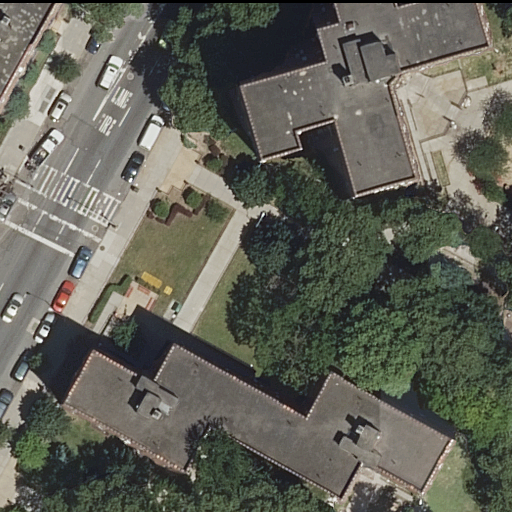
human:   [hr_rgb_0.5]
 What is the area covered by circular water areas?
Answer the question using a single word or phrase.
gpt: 0m2

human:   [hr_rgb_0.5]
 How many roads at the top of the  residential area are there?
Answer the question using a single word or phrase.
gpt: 2

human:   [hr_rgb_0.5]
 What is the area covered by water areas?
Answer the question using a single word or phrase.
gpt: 0m2

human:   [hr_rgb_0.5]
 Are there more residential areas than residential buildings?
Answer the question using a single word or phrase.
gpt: no

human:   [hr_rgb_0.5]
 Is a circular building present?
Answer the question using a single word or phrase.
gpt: no

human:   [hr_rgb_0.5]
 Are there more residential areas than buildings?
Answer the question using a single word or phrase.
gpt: no

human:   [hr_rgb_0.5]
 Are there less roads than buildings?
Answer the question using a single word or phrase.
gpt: no

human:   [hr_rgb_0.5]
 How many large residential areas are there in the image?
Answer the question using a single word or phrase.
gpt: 1

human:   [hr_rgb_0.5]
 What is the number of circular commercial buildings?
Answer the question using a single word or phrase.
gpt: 0

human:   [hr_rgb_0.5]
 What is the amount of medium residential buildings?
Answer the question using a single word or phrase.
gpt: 1

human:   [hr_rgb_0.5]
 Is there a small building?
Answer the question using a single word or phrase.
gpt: no

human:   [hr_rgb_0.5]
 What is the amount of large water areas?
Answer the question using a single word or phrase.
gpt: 0

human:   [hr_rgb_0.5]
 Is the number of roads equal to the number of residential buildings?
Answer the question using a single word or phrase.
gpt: yes

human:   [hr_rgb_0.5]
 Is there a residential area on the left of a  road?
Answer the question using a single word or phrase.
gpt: yes

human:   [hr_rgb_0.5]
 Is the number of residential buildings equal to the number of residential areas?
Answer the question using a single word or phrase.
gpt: no

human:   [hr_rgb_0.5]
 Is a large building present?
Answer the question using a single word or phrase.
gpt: yes

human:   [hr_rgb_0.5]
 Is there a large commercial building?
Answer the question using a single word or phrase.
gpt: no

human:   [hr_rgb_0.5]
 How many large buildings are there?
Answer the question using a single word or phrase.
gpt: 2

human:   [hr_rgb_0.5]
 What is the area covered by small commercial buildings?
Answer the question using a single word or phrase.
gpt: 0m2

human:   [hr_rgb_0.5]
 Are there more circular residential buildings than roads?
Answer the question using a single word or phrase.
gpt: no

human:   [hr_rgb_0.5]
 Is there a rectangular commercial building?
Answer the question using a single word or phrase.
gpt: no

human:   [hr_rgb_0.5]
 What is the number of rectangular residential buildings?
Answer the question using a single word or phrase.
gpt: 1

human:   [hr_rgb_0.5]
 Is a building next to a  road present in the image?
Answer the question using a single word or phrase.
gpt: yes

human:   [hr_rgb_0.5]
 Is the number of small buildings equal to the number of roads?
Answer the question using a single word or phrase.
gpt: no

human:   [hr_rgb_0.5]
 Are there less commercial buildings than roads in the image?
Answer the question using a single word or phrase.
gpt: yes

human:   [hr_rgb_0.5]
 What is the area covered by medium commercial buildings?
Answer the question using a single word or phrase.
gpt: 0m2

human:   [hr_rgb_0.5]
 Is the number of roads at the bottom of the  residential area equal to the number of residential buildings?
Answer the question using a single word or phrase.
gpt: no

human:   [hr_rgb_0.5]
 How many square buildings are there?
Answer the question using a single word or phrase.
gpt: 0

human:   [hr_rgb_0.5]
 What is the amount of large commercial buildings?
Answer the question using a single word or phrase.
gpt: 0

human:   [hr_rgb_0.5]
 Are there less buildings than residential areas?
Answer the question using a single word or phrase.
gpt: no

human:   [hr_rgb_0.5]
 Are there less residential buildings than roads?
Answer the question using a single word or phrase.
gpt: no

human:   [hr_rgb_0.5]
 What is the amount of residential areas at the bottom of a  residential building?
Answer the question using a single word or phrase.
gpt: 0

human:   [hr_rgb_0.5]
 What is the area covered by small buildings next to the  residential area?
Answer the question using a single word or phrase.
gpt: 0m2

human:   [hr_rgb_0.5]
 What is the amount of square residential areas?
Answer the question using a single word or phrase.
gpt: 0

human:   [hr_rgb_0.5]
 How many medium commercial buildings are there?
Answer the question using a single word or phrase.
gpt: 0

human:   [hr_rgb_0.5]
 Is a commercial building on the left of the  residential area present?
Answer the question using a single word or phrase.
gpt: no